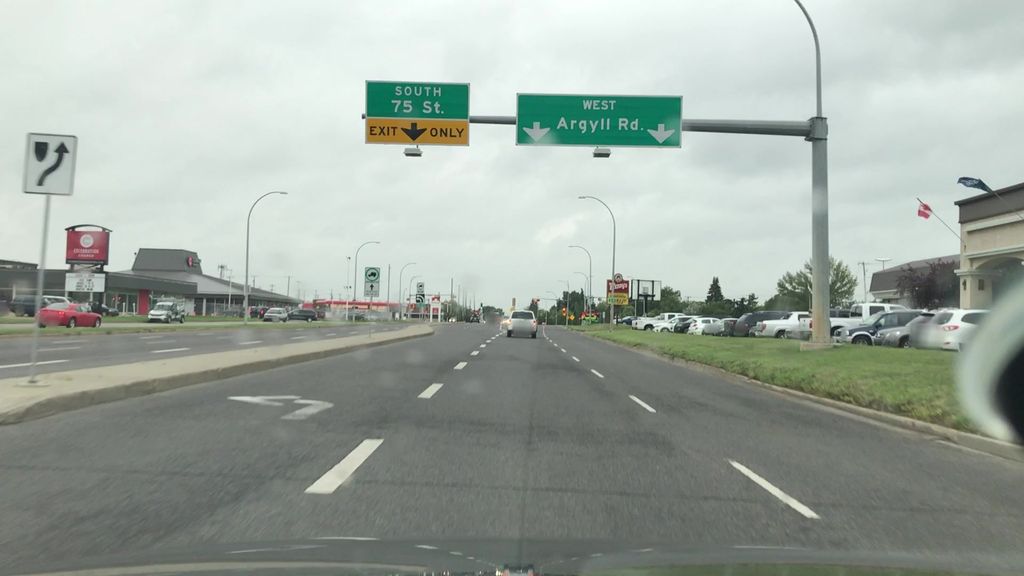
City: edmonton